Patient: sex M, age 72
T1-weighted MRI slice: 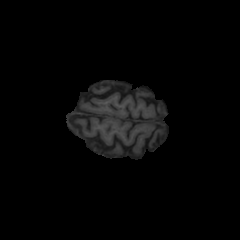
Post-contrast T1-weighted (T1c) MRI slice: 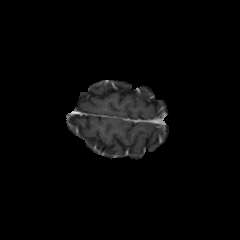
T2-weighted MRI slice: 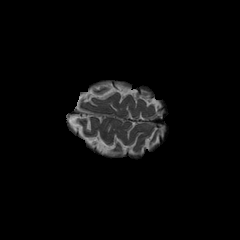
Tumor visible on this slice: no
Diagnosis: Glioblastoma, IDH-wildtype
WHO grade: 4